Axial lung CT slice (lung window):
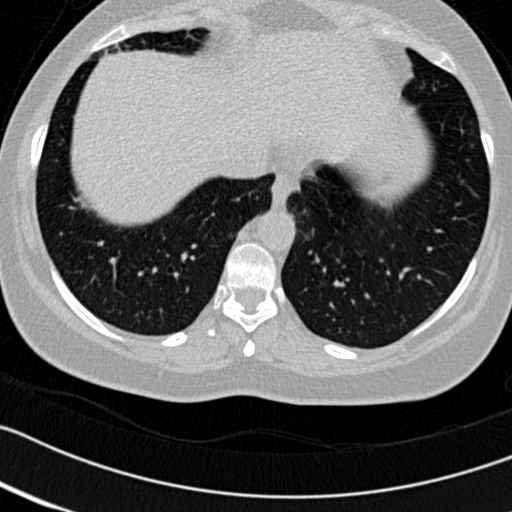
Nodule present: no